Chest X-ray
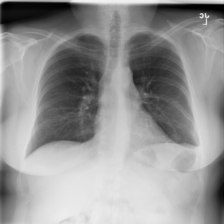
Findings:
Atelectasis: negative
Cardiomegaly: negative
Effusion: negative
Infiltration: negative
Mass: negative
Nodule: positive
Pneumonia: negative
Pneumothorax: negative
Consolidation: negative
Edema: negative
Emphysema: negative
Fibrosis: negative
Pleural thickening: negative
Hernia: negative